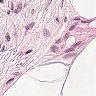
Metastatic tissue present: no